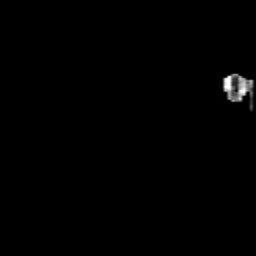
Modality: FA
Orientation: sagittal
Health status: healthy
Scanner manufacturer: siemens
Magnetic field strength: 3 T
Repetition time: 12 s
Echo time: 0.092 s